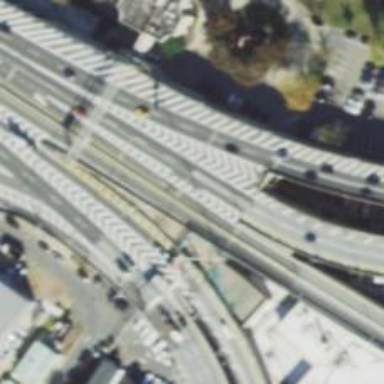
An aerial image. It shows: Motorway link bridge.